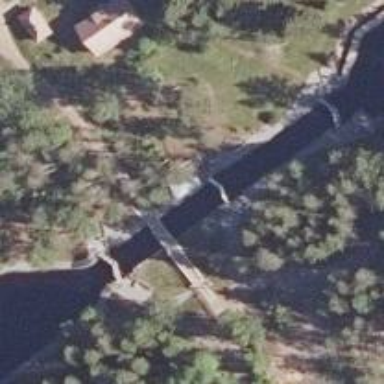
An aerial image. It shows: Lock gate along waterway.